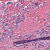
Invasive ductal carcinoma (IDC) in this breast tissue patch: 0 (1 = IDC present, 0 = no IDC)